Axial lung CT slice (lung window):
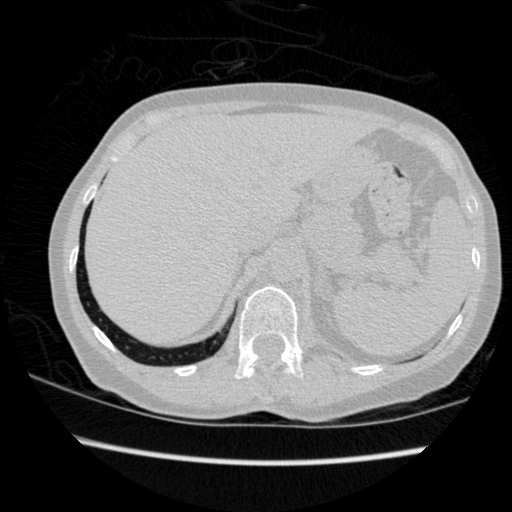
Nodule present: no